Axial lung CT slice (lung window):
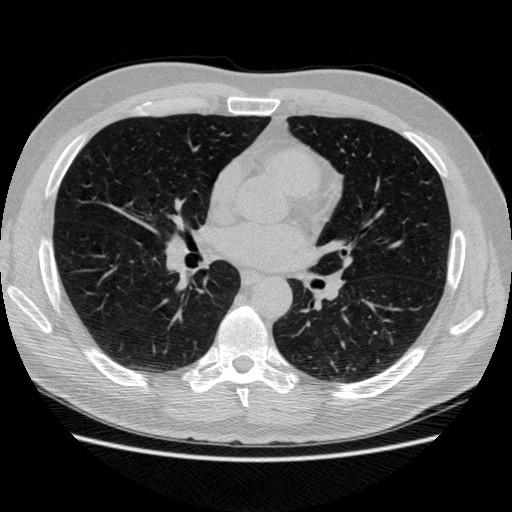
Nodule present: no